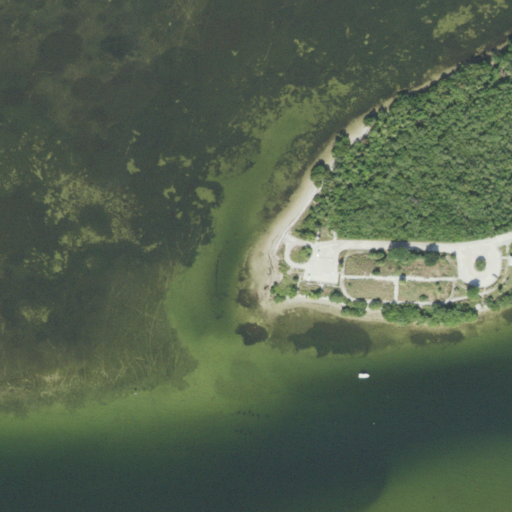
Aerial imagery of cape in Florida named Emerson Point containing open water, woody wetlands, medium intensity development, herbaceous wetlands, low intensity development, and high intensity development